Interaction volume radius: 5 \u00c5
Interaction volume height: 30 \u00c5
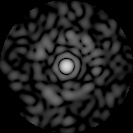
Disorder parameter: 0.8643